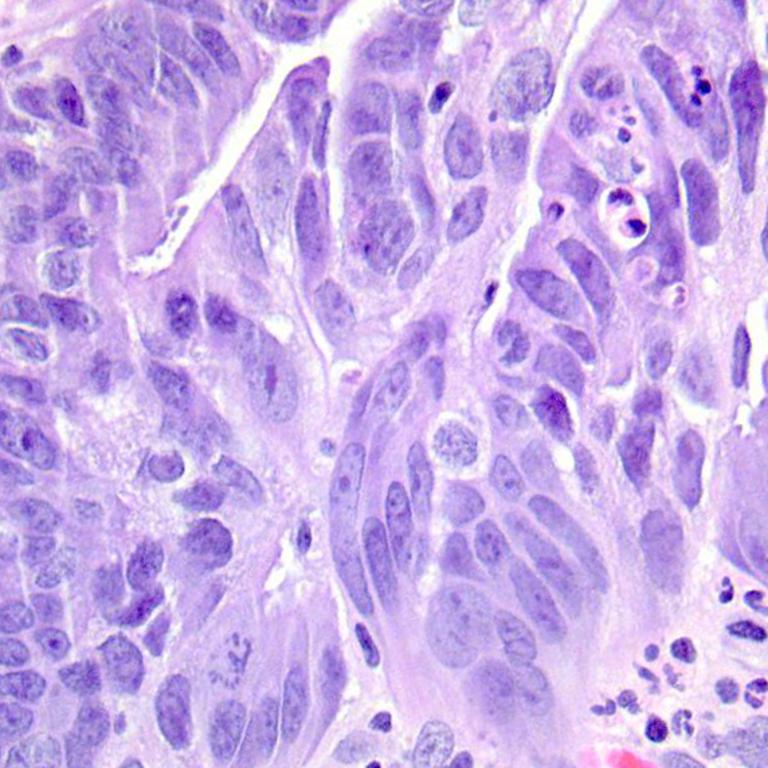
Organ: colon
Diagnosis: adenocarcinomas